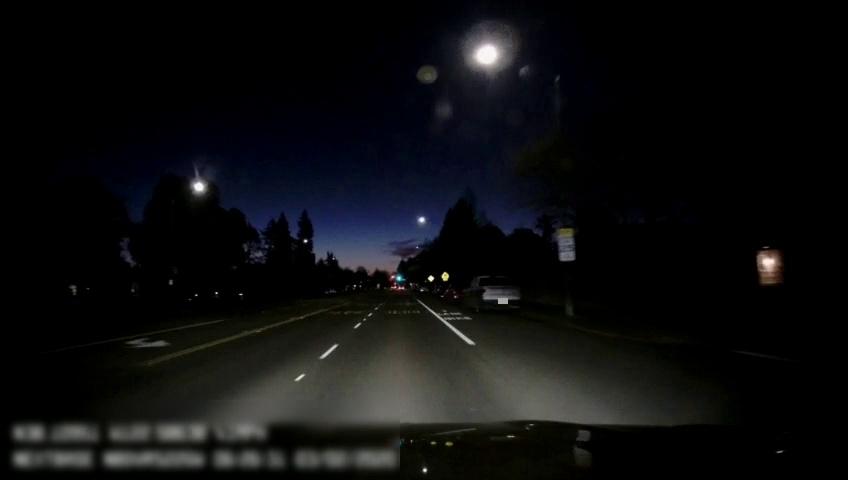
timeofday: Night
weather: Cloudy
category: Drivable Space
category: Vehicles | Truck
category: Vehicles | Car
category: Lanes | Current Lane
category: Lanes | Current Lane
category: Lanes | Alternate Lane
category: Lanes | Opposite Lane